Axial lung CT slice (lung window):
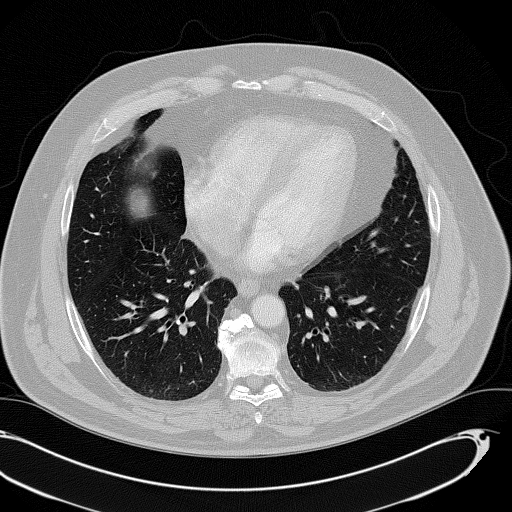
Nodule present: no